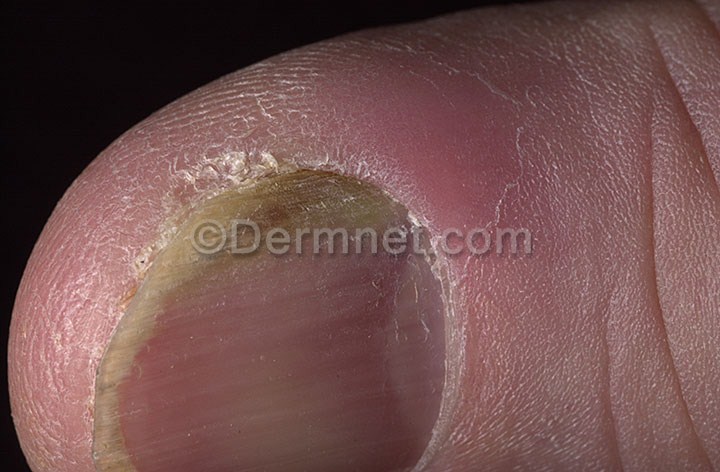
Disease: Nail Fungus and other Nail Disease